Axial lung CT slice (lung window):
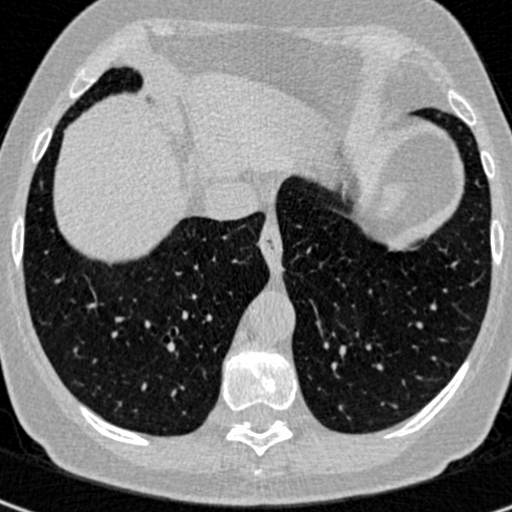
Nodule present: no